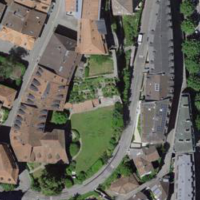
EUNIS habitat code: 54
Species observed at this site:
Sedum album